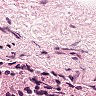
Metastatic tissue present: no